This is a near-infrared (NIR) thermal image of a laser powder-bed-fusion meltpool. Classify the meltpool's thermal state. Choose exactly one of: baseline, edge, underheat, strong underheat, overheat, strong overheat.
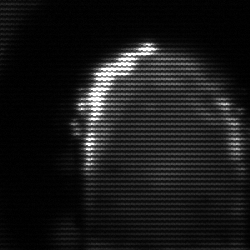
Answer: baseline